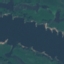
Land use / land cover: River